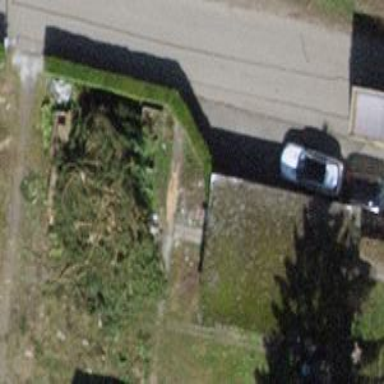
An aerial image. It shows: Garage building.